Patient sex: M
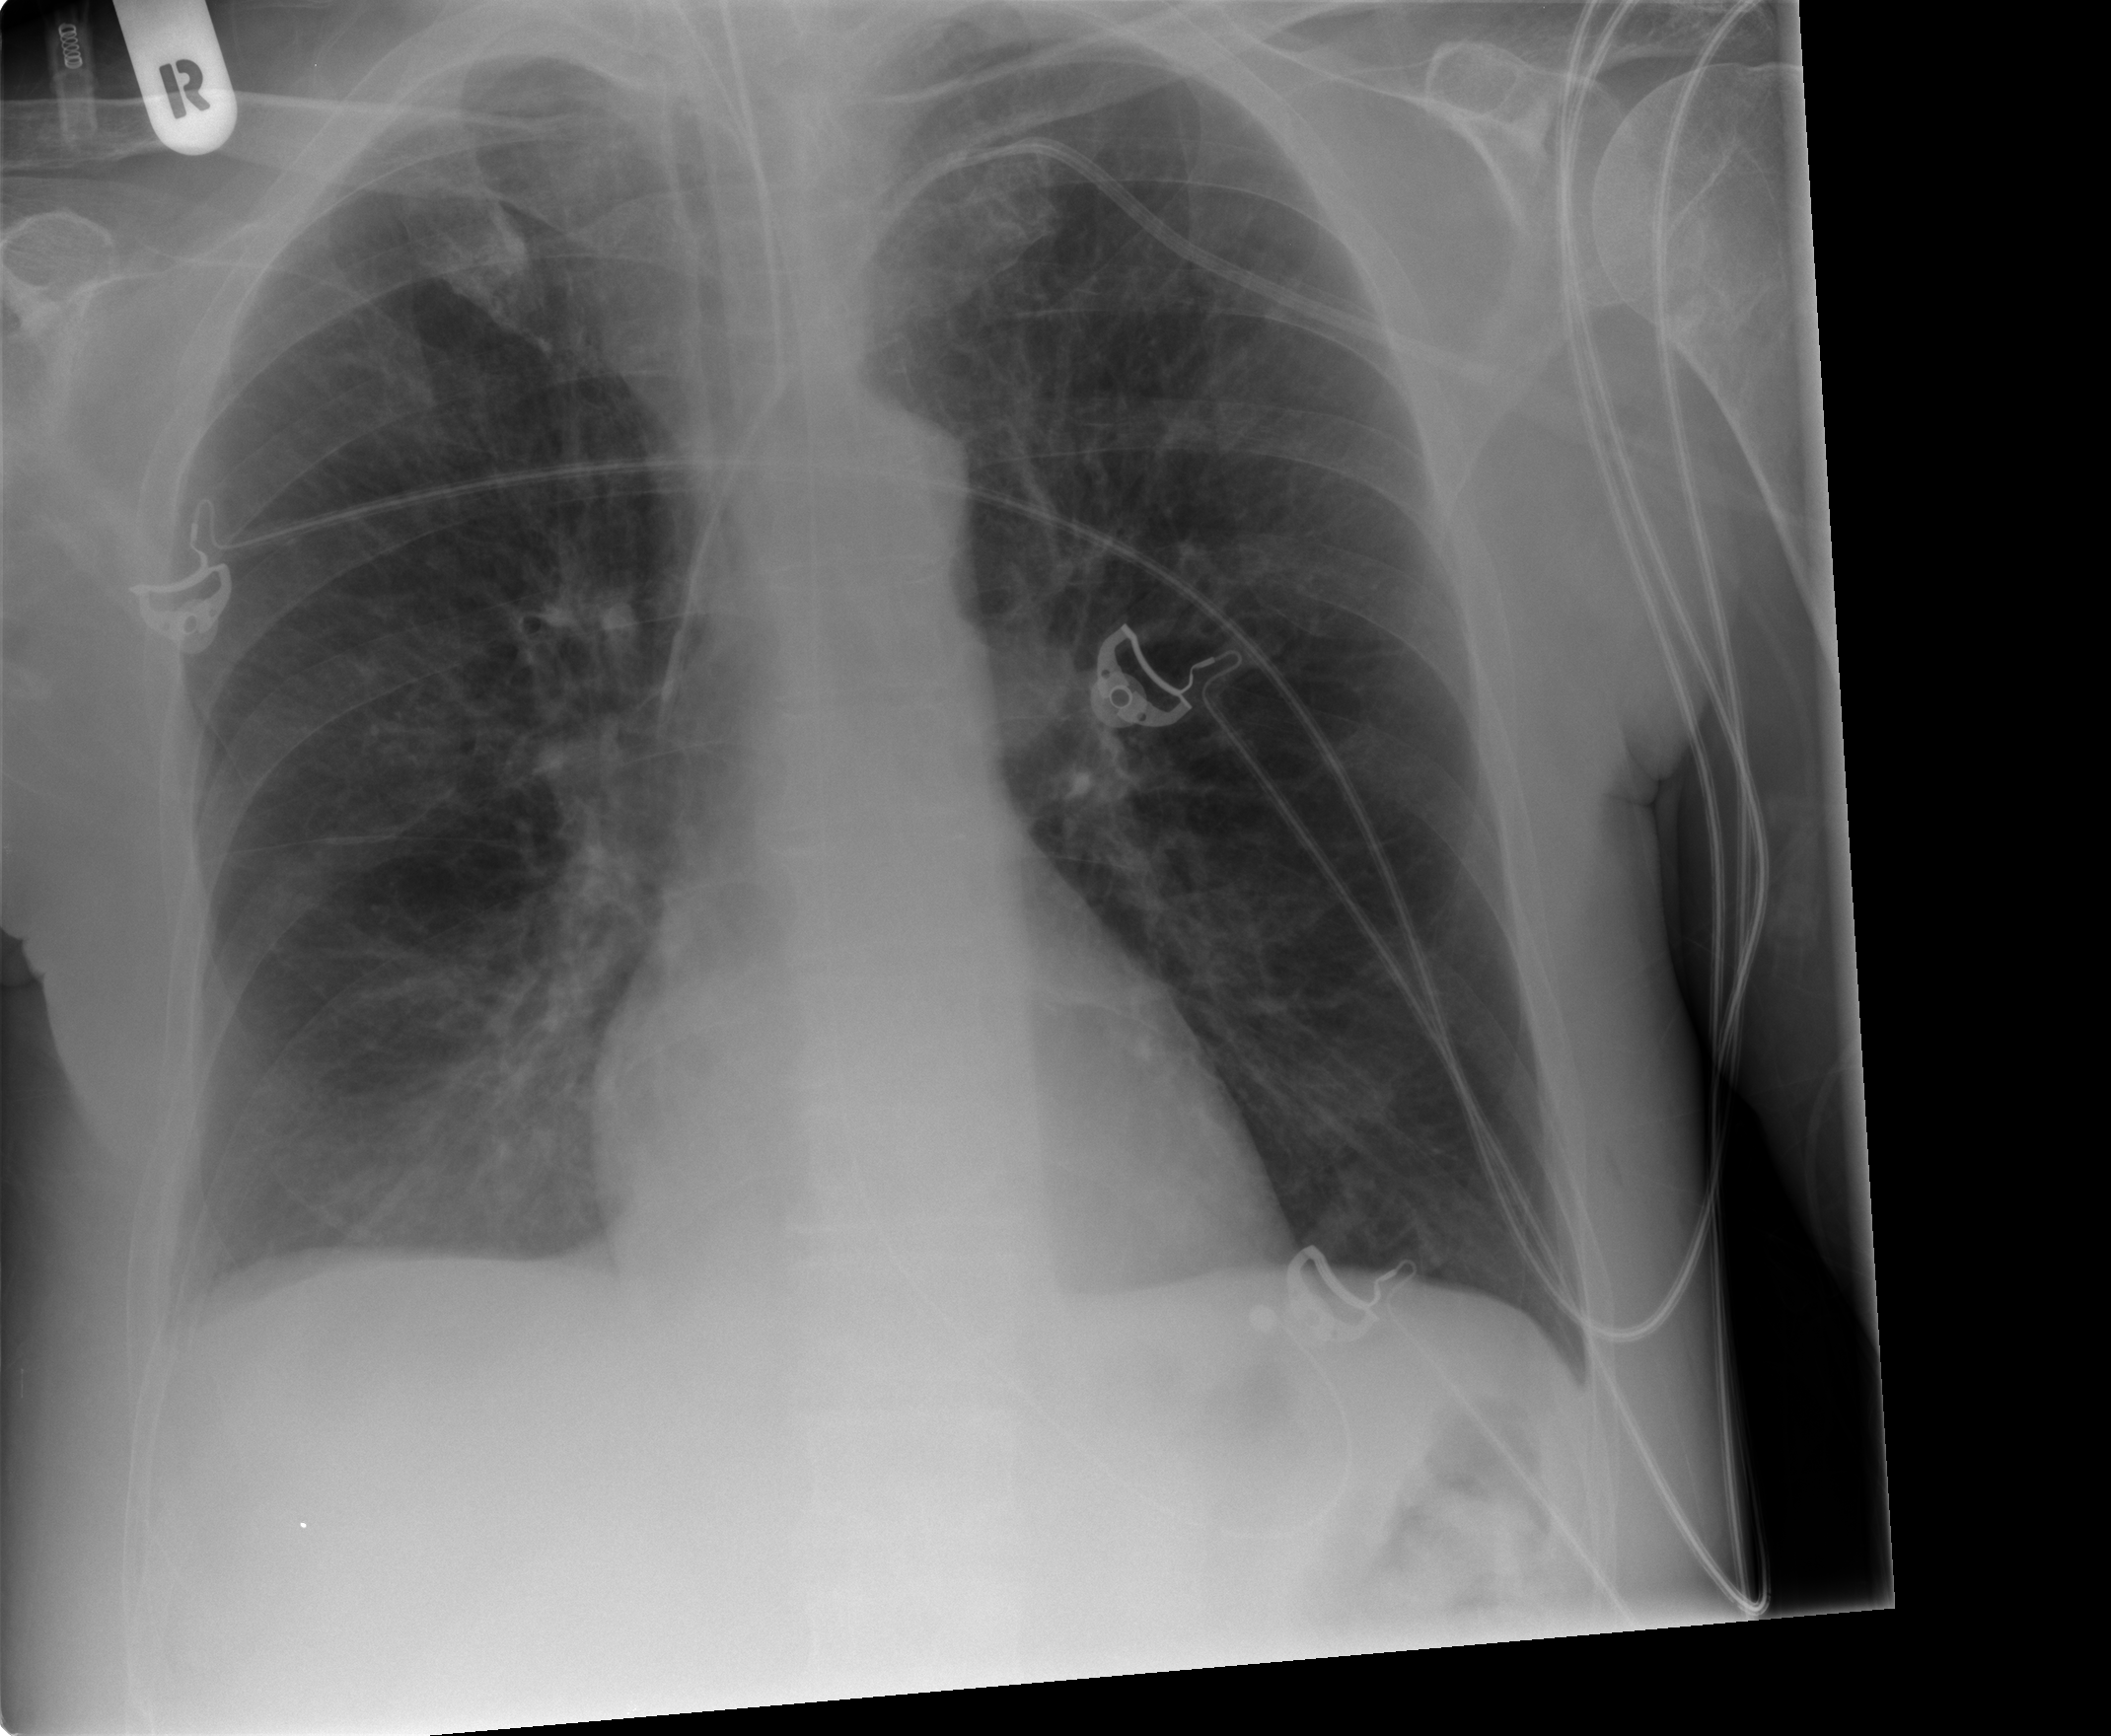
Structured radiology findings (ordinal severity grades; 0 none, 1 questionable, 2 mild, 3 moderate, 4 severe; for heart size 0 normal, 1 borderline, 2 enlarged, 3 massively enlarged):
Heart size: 0
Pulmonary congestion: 2
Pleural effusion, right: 0
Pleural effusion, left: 0
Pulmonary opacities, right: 0
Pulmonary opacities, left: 0
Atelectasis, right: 0
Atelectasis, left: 0